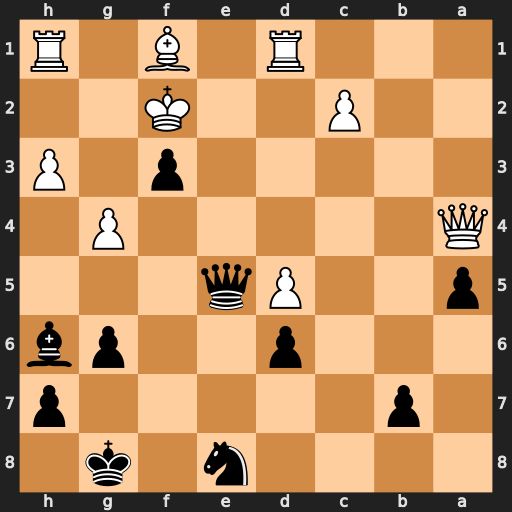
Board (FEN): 4n1k1/1p5p/3p2pb/p2Pq3/Q5P1/5p1P/2P2K2/3R1B1R
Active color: b
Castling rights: -
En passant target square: -
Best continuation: Qe3+ Kg3 Bg7 Qxe8+ Qxe8